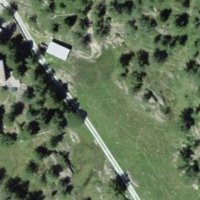
EUNIS habitat code: 31
Species observed at this site:
Platanthera bifolia
Silene dioica
Lotus corniculatus